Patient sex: M
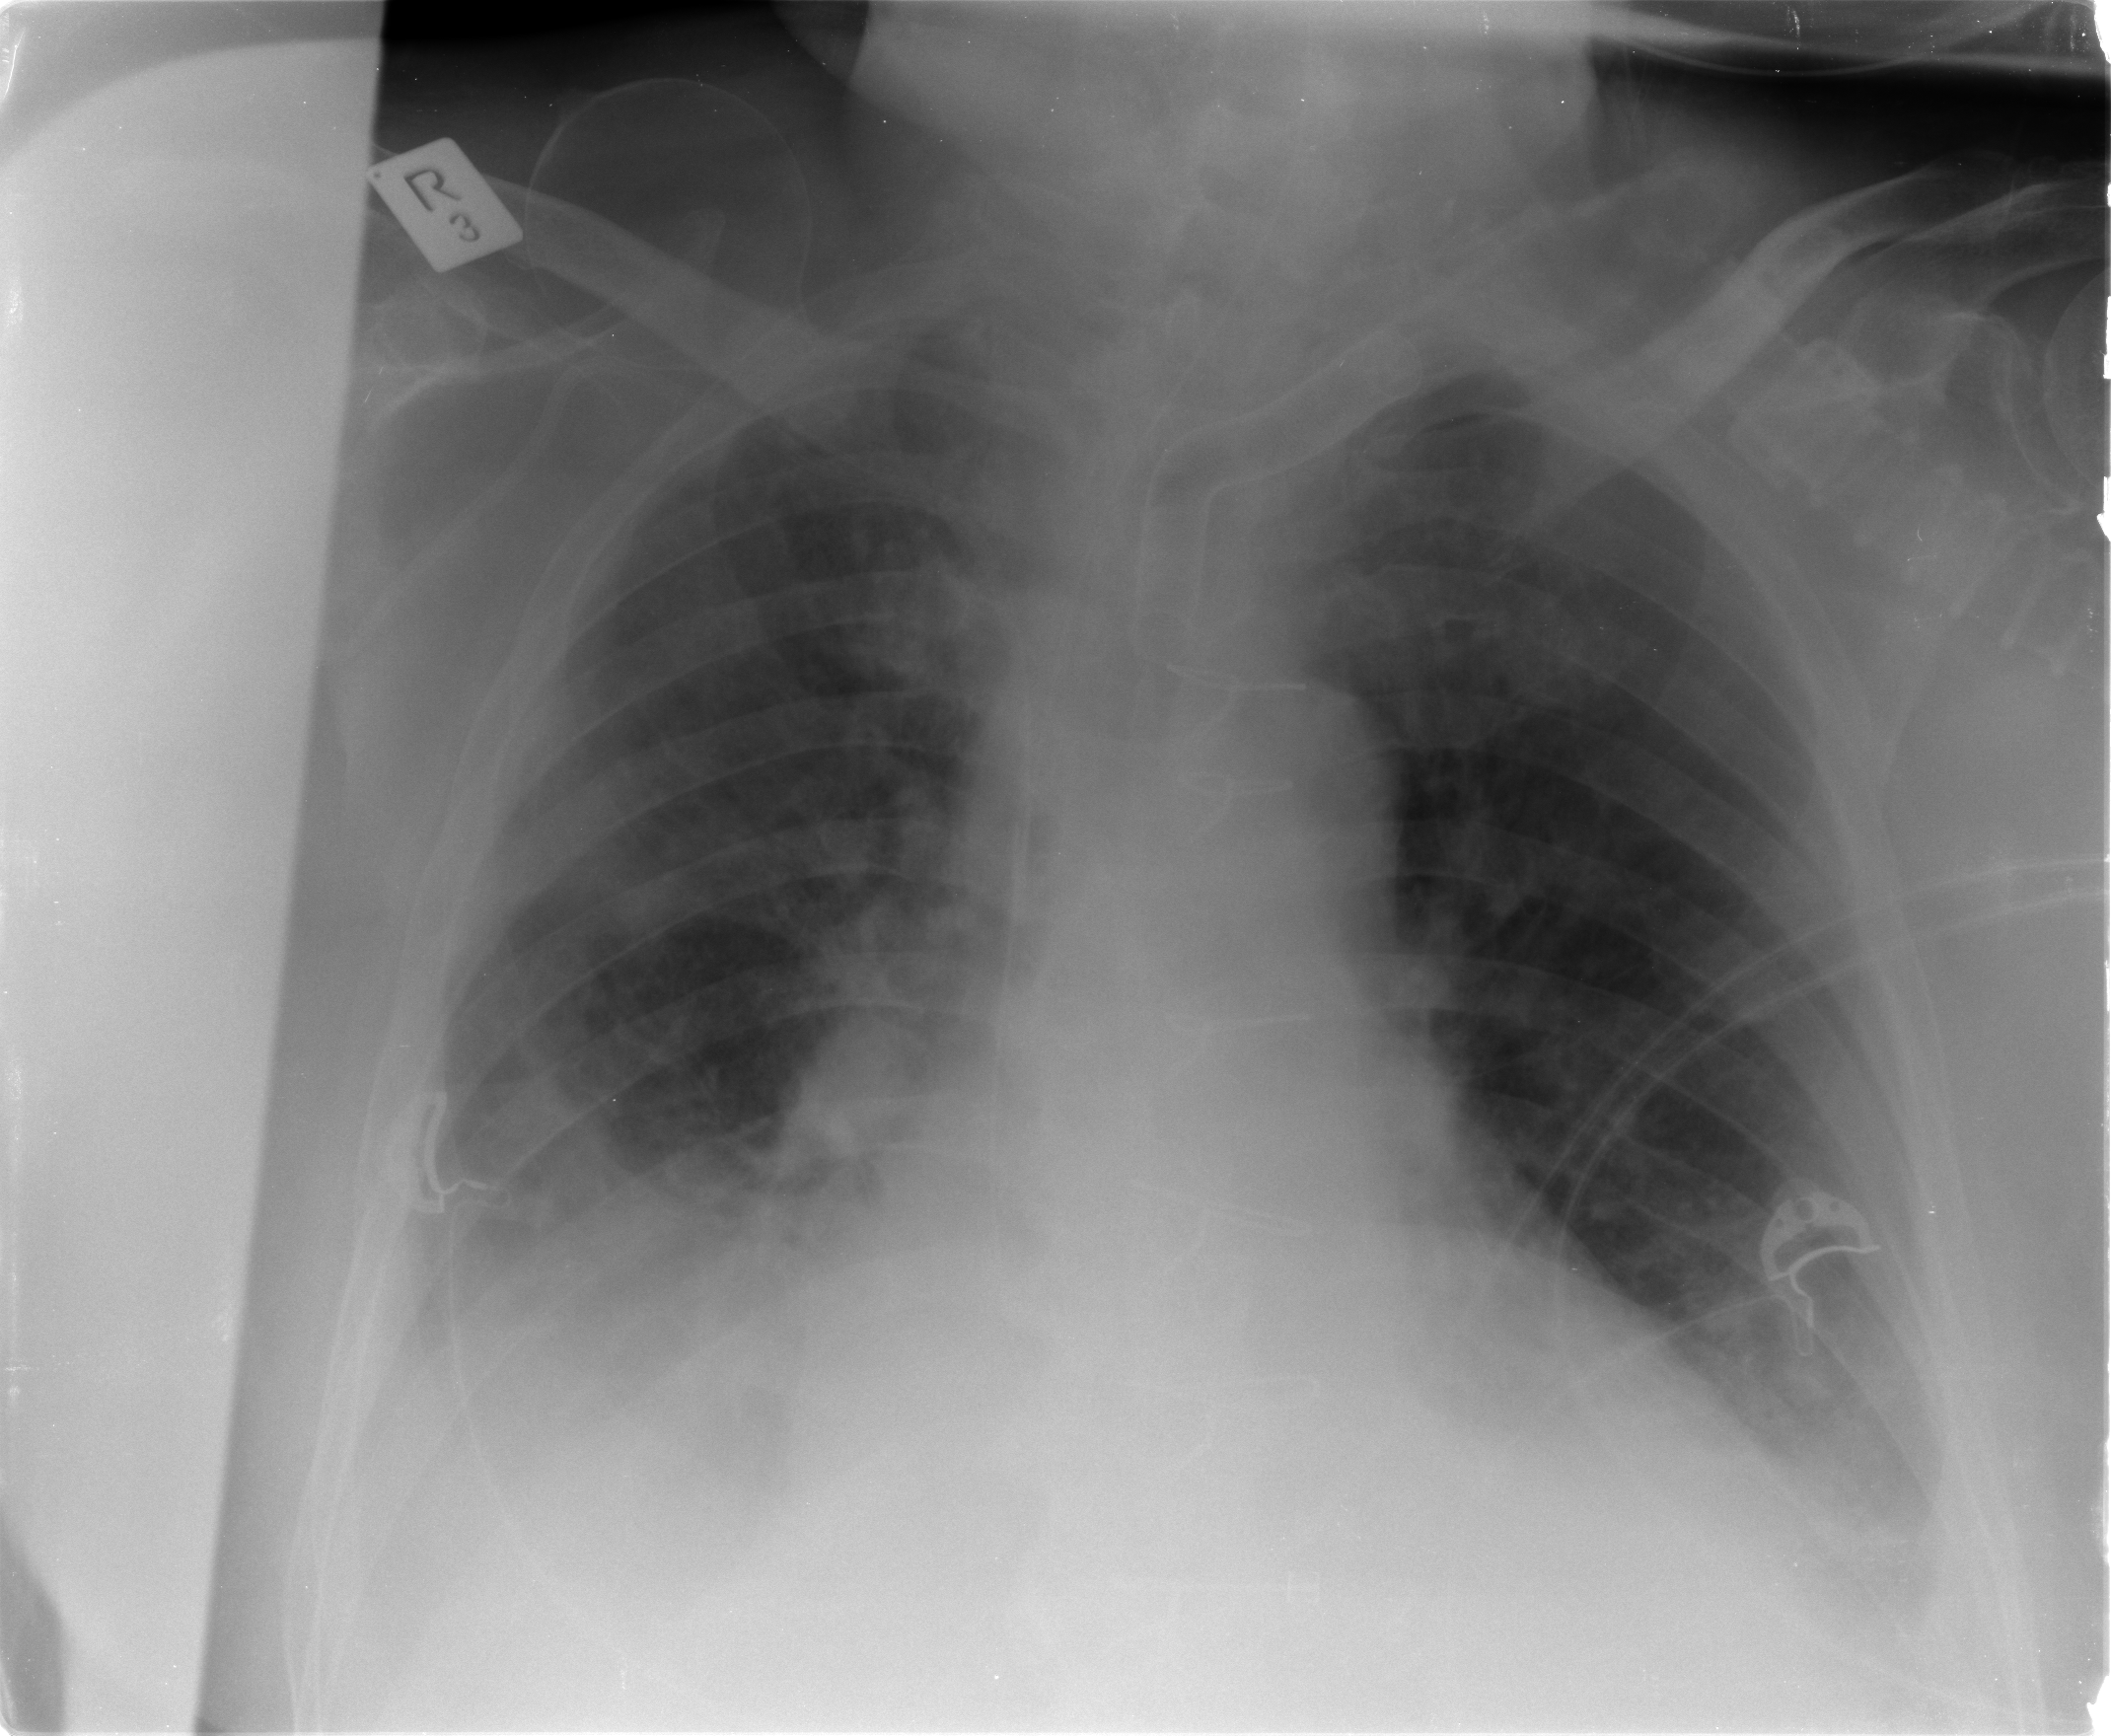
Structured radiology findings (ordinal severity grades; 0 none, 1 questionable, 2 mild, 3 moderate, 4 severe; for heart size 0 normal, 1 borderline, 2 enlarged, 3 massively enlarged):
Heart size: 2
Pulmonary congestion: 2
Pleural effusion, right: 2
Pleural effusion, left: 2
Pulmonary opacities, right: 3
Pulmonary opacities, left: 1
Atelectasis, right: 2
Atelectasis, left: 2